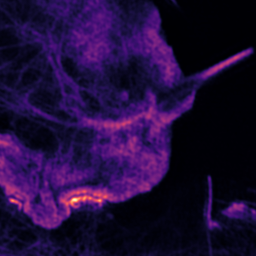
Label: Super-resolution F-actin image